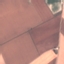
Land use / land cover class: AnnualCrop